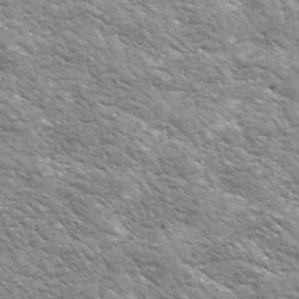
Label: frost